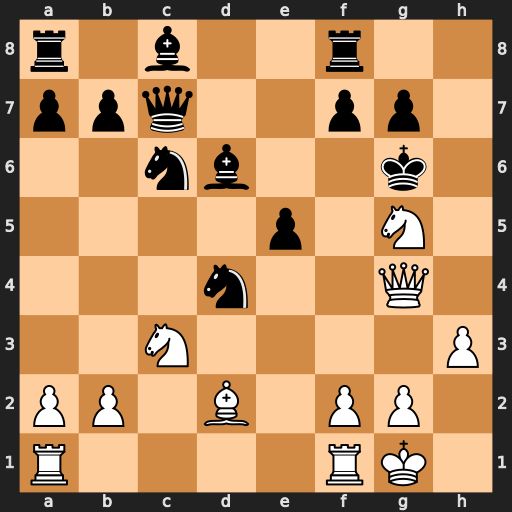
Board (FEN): r1b2r2/ppq2pp1/2nb2k1/4p1N1/3n2Q1/2N4P/PP1B1PP1/R4RK1
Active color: w
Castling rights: -
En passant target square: -
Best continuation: Ne6+ Kh7 Qxg7#